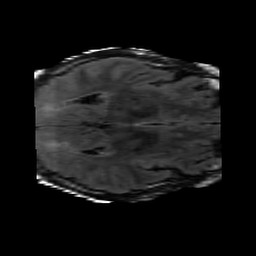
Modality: FLAIR
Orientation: axial
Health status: ill
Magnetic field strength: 3 T